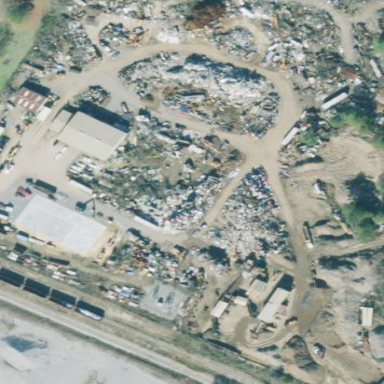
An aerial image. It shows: Scrap yard located in industrial area.